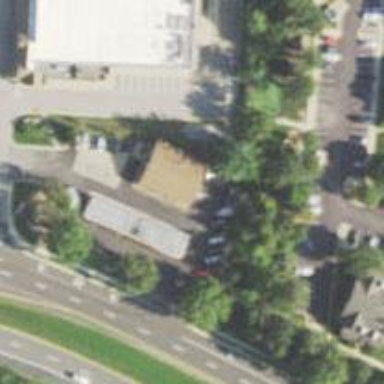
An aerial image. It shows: Convenience shop.